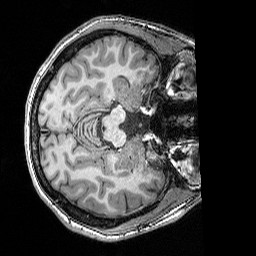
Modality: T1w
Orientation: axial
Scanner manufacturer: siemens
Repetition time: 2.25 s
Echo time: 0.00418 s